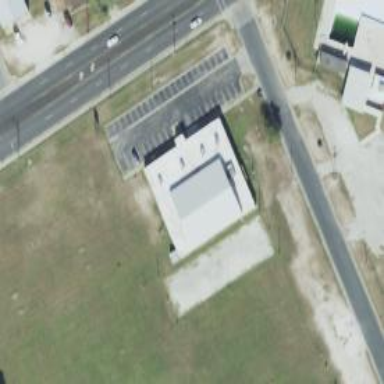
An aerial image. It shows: Community center building.